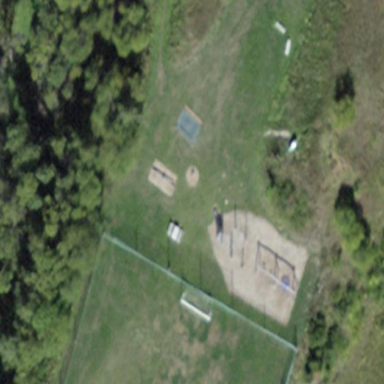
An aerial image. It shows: Playground area for leisure activities on the land.